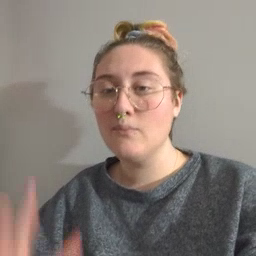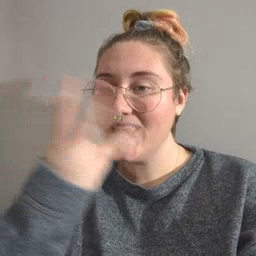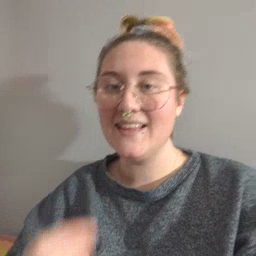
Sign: pretty